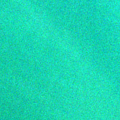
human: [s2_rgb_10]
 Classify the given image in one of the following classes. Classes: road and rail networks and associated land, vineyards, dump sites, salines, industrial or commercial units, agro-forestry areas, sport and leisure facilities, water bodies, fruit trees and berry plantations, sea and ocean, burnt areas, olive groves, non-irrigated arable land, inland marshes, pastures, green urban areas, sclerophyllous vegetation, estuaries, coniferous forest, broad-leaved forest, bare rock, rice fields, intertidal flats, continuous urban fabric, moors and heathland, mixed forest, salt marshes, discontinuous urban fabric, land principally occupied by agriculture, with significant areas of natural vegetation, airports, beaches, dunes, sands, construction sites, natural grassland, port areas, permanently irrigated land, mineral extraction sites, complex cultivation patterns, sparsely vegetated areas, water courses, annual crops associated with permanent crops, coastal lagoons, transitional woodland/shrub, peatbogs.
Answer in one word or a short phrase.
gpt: sea and ocean